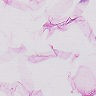
Metastatic tissue present: no